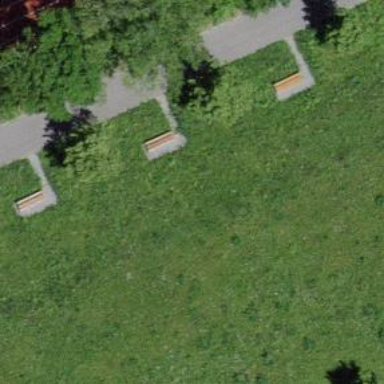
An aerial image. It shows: Bench.